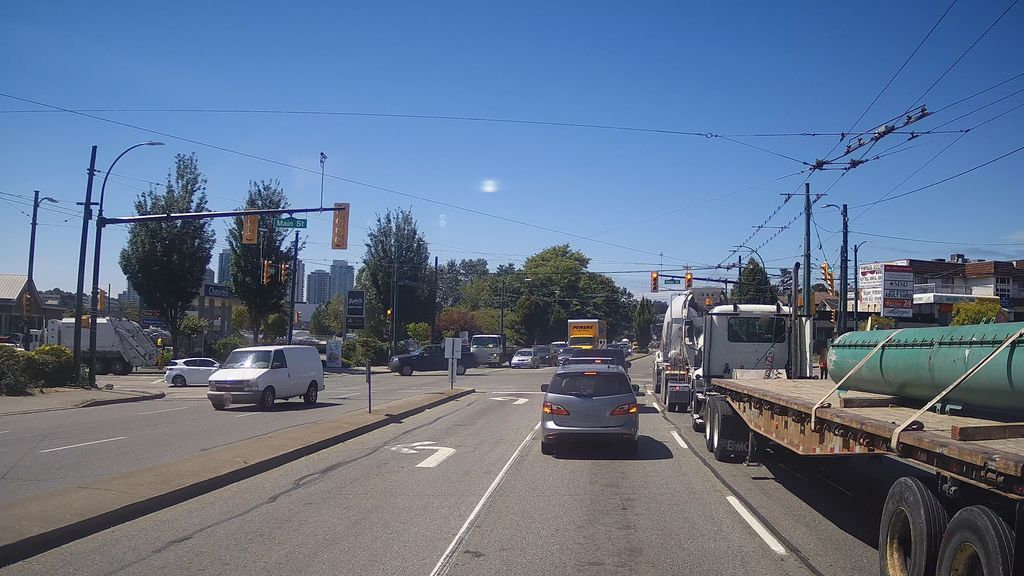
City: vancouver